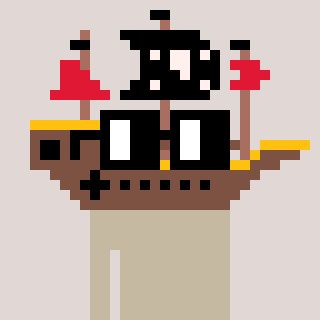
a pixel art character with square black glasses, a pirateship-shaped head and a darkbrown-colored body on a warm background